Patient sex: M
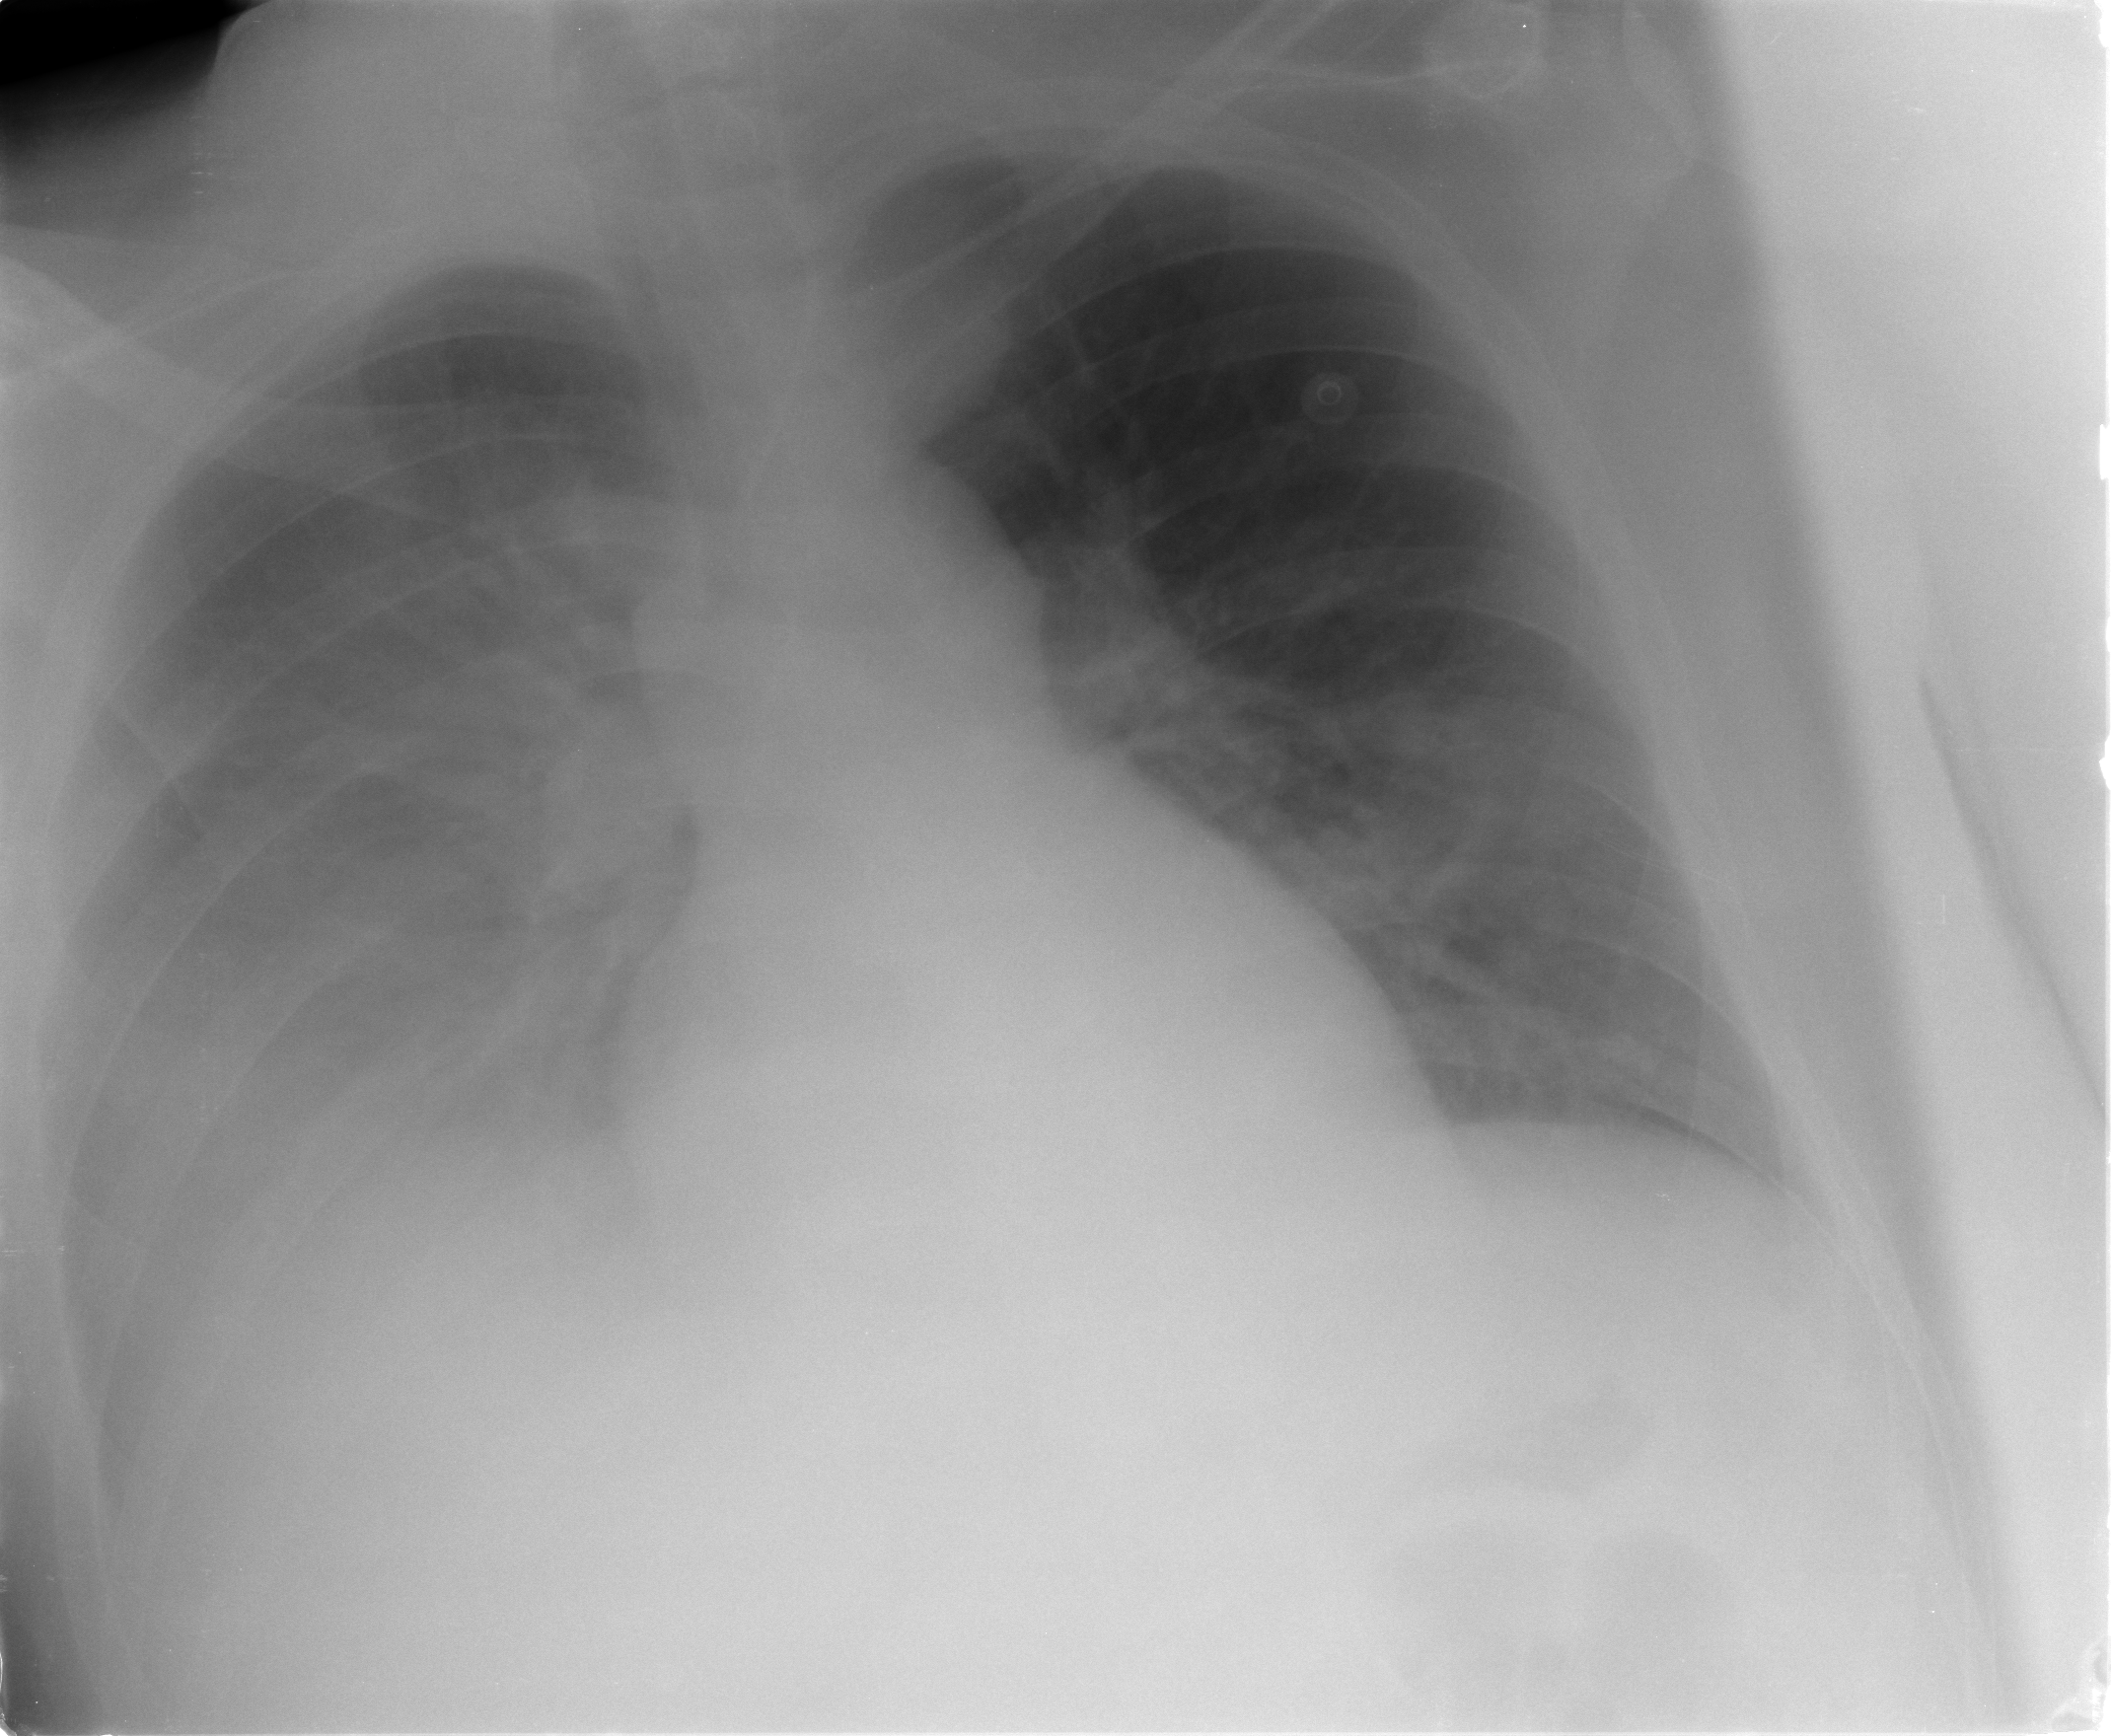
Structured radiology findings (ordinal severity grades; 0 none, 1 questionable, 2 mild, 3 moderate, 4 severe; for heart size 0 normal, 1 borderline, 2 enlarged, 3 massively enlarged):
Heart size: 0
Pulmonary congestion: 2
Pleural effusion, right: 3
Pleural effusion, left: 1
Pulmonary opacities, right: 0
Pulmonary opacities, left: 0
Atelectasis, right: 2
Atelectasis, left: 0